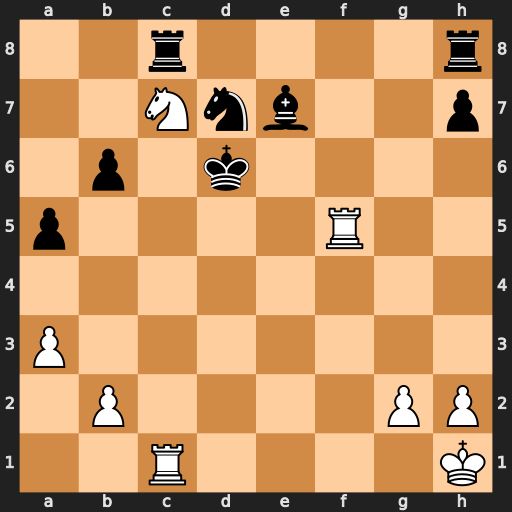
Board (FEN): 2r4r/2Nnb2p/1p1k4/p4R2/8/P7/1P4PP/2R4K
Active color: w
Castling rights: -
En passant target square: -
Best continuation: Rd5#